Aerial crown-view tile of a tropical tree (Barro Colorado Island, Panama), acquired 20240918:
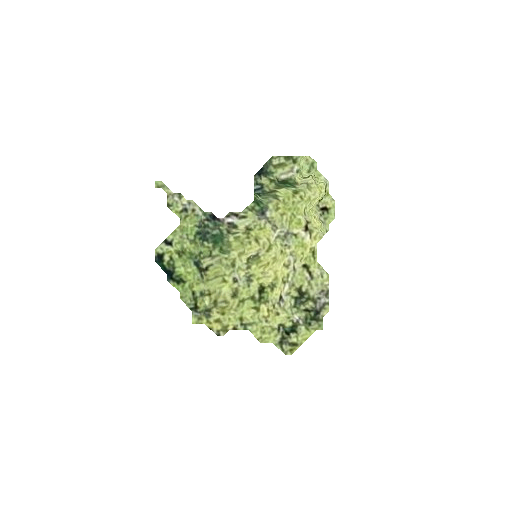
Species: Cordia alliodora
GBIF accepted scientific name: Cordia alliodora
Crown area: 35.474 m²